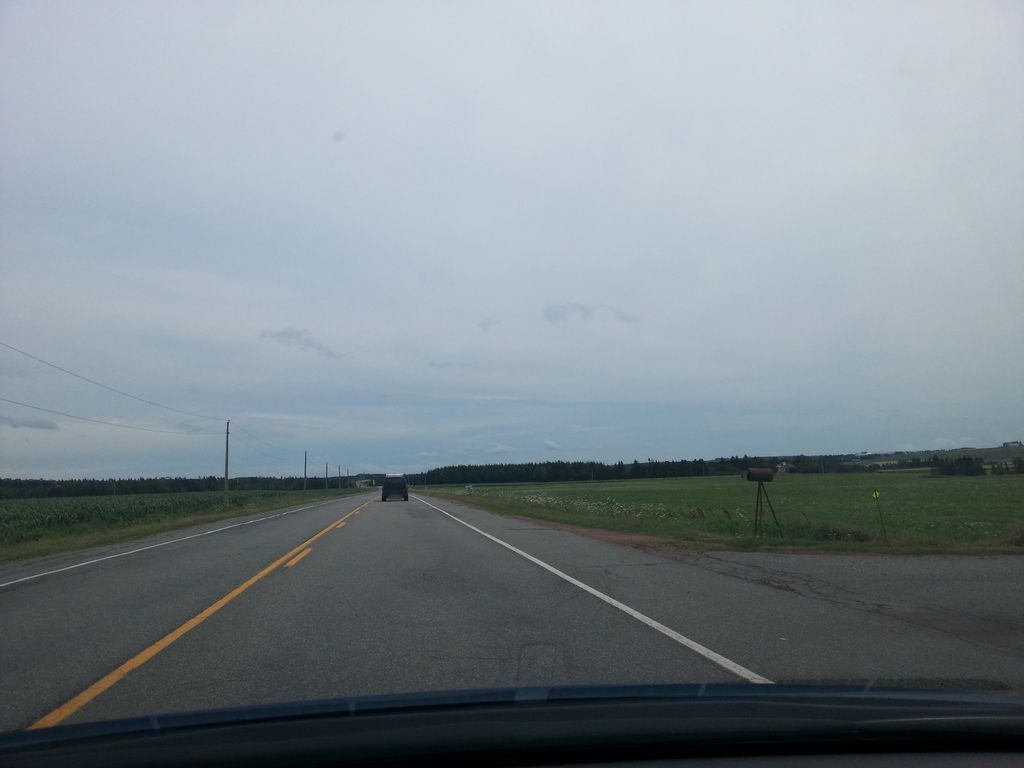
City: charlottetown